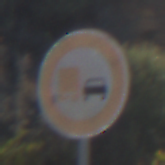
Verkehrszeichen: UeberholverbotKraftfahrzeuge
Umgebung: Outdoor, Nature
Tageszeit: MorningAfternoon
Wetter: Clear
Licht: Natural
Jahreszeit: NotSpecified
Kontrast: HighContrast